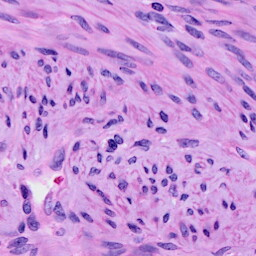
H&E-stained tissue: Cervix